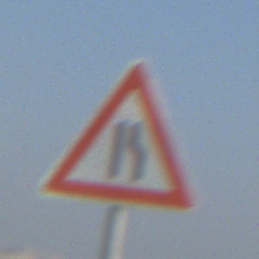
Verkehrszeichen: EinseitigVerengteFahrbahnRechts
Umgebung: Outdoor, Urban
Tageszeit: SunriseSunset
Wetter: Clear
Licht: Natural
Jahreszeit: NotSpecified
Kontrast: MediumContrast